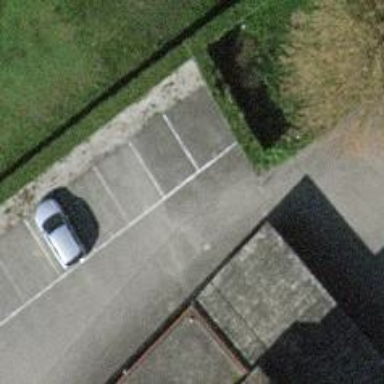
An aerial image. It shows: Rising bollard.